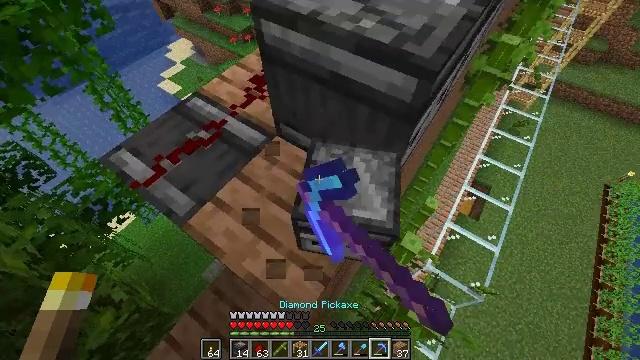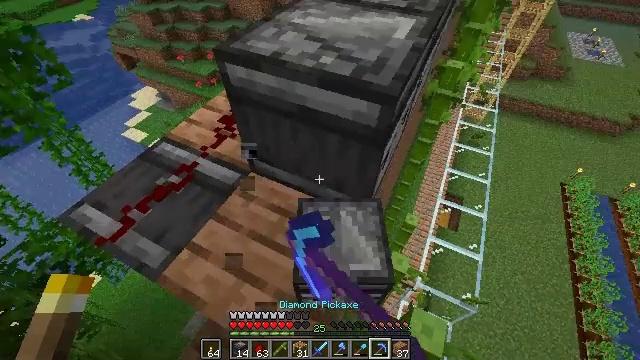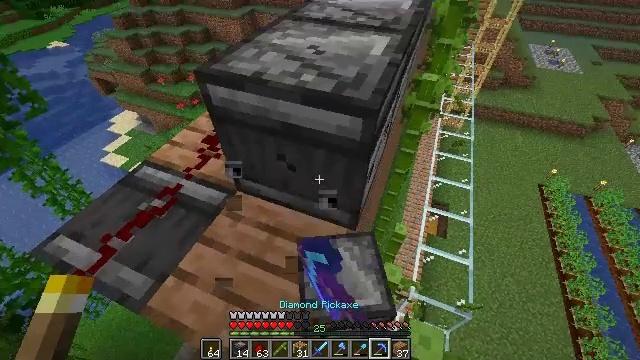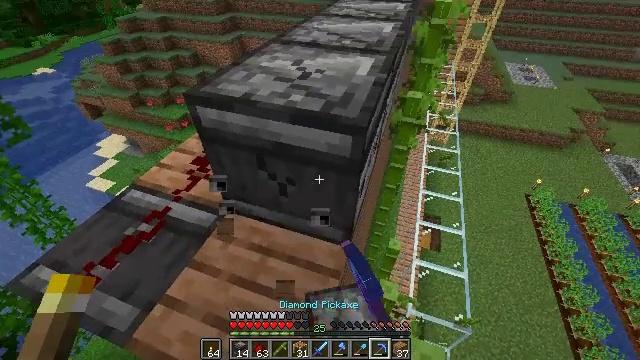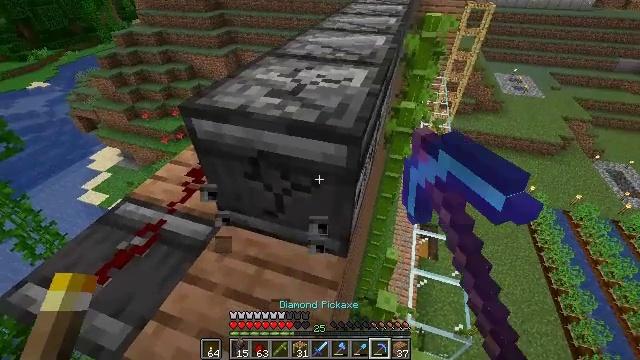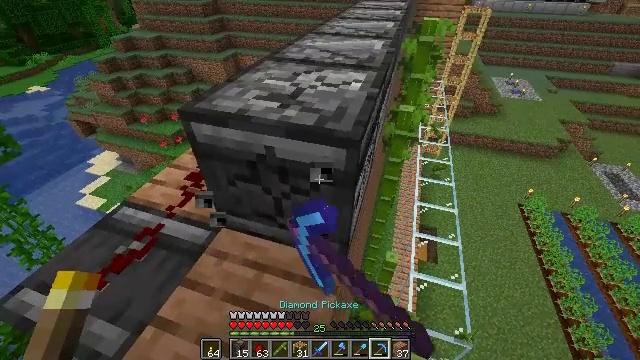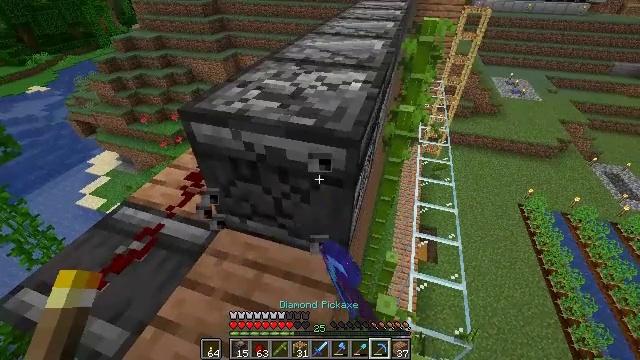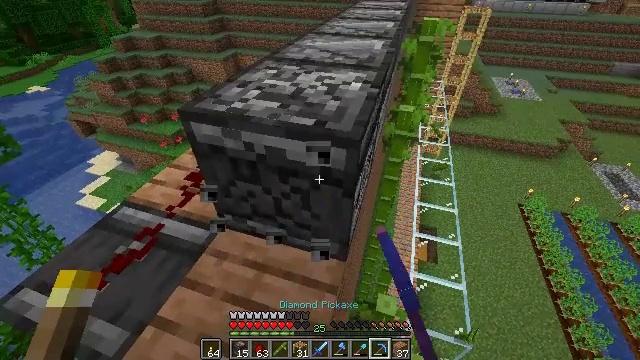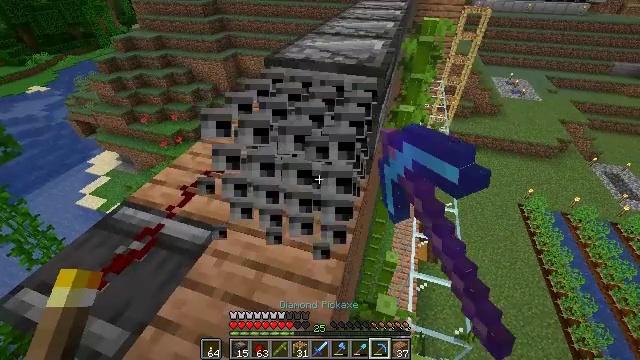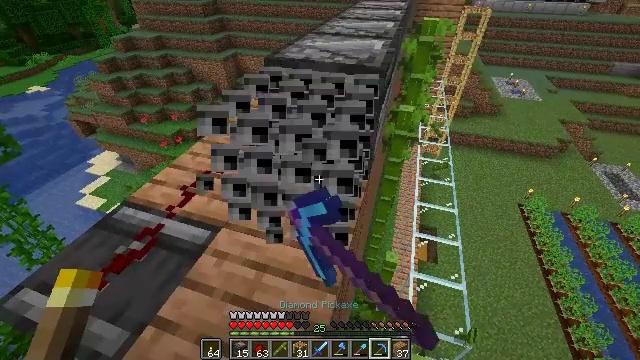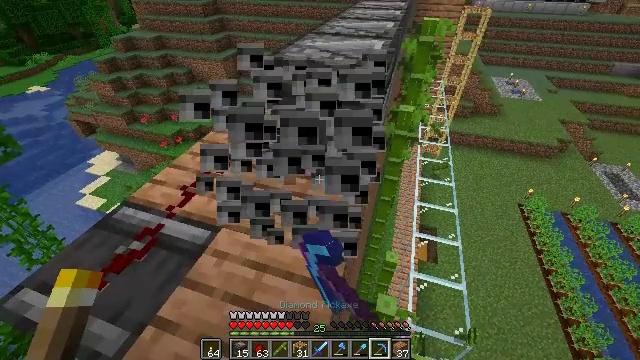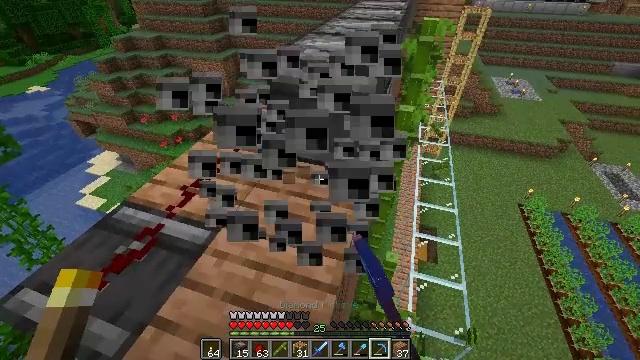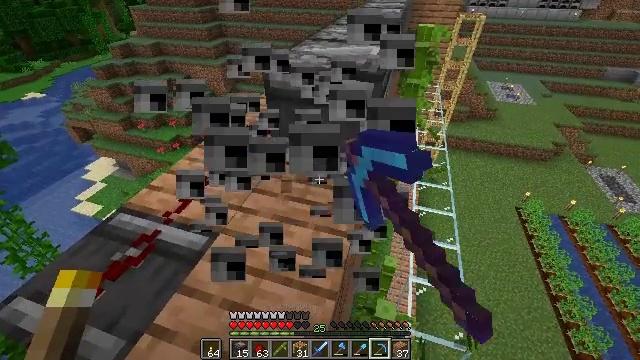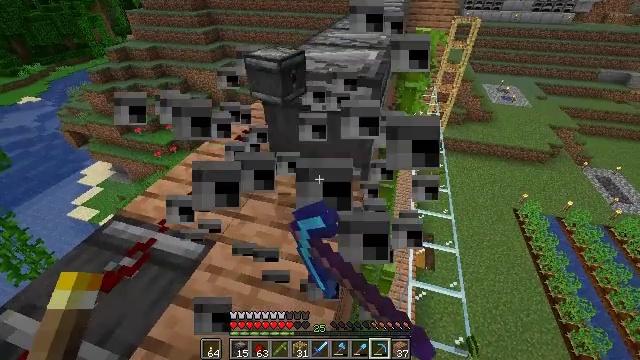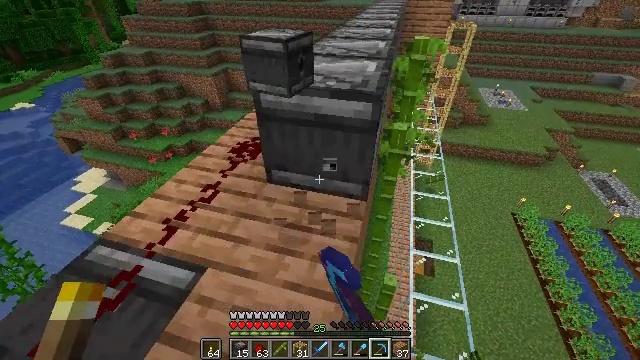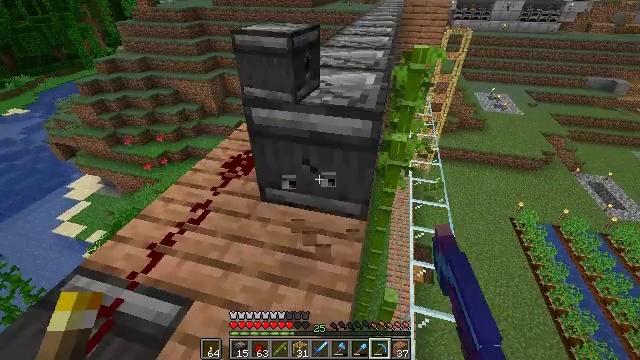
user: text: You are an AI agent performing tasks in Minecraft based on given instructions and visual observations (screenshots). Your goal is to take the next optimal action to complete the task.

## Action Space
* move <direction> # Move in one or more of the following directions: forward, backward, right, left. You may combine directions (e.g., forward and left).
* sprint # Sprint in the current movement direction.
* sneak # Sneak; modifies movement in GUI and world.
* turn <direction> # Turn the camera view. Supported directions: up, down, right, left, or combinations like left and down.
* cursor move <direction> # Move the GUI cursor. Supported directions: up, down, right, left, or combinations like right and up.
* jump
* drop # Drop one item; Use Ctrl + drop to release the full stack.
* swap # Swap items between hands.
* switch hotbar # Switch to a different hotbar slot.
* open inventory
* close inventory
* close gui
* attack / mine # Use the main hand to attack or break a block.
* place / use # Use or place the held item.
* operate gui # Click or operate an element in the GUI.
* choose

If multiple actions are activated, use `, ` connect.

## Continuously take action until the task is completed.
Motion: motion action
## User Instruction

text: Collect the observer.
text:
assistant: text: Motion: turn right and up, attack / mine
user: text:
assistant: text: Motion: turn right and up, attack / mine
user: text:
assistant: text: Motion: turn right and up, attack / mine
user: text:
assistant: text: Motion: turn right and up, attack / mine
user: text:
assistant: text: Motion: attack / mine
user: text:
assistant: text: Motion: attack / mine
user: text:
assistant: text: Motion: attack / mine
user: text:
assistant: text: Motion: attack / mine
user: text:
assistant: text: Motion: attack / mine
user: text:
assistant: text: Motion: attack / mine
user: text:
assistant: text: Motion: attack / mine
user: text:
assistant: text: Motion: turn up, attack / mine
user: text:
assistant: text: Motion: move forward, attack / mine
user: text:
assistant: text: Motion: move forward, attack / mine
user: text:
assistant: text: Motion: move forward, attack / mine
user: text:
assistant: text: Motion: move forward, turn right and up, attack / mine
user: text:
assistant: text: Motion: turn right and up, attack / mine
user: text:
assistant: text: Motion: attack / mine
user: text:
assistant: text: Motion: attack / mine
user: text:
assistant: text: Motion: attack / mine
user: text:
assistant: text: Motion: attack / mine
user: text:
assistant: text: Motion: attack / mine
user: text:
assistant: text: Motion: move forward, turn up, attack / mine
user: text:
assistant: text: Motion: move forward, turn up, attack / mine
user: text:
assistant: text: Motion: move forward, attack / mine
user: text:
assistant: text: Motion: move forward, attack / mine
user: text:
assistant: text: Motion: move forward, attack / mine
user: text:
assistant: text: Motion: attack / mine
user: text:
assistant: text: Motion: attack / mine
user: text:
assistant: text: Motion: attack / mine